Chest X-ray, AP view. Patient: 42 years old, sex M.
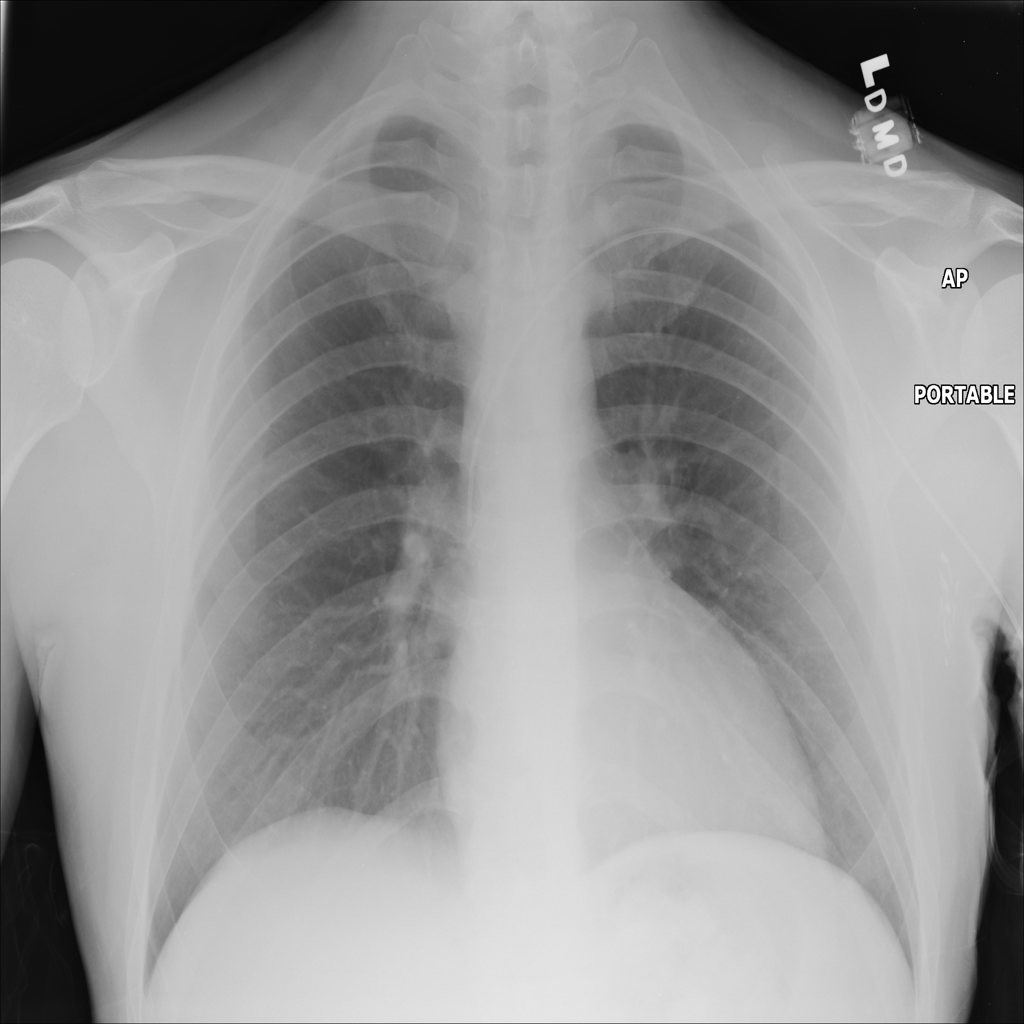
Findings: No Finding